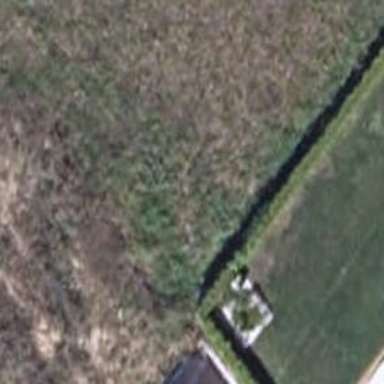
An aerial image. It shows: Fence is in the image.